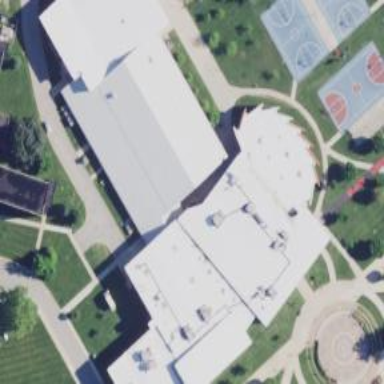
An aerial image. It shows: Sports centre building.